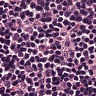
Metastatic tissue present: no